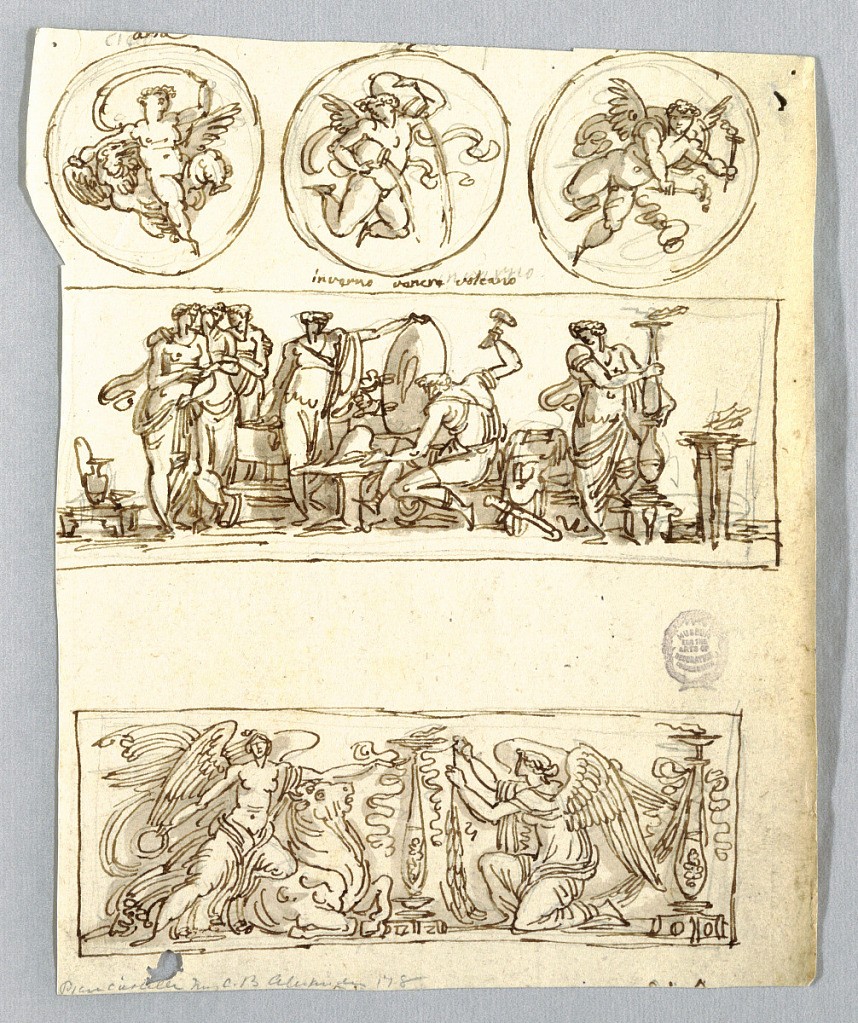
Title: Venus at Forge of Vulcan, Winter, Victories and Three Roundels, Putti as Elements
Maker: Felice Giani, Italian, 1758–1823
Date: late 18th century
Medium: Pen and brown ink, brush and brown wash over traces of graphite on cream laid paper
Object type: Drawing
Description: Three roundels, each containing putto and with respectively eagle, Ganymede, pitcher pouring water, lit torches. On second row, at left, Venus accompanied by three companions, looks at Hephaestus forging helmet. She supports shield while other weapons beside Hephaestus. At right, young man beside lighted candelabrum. Other implements of forge illustrated. At left, victory kneeling upon bull while extending her left arm towards candelabrum.